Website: lowes
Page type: customer-info-address
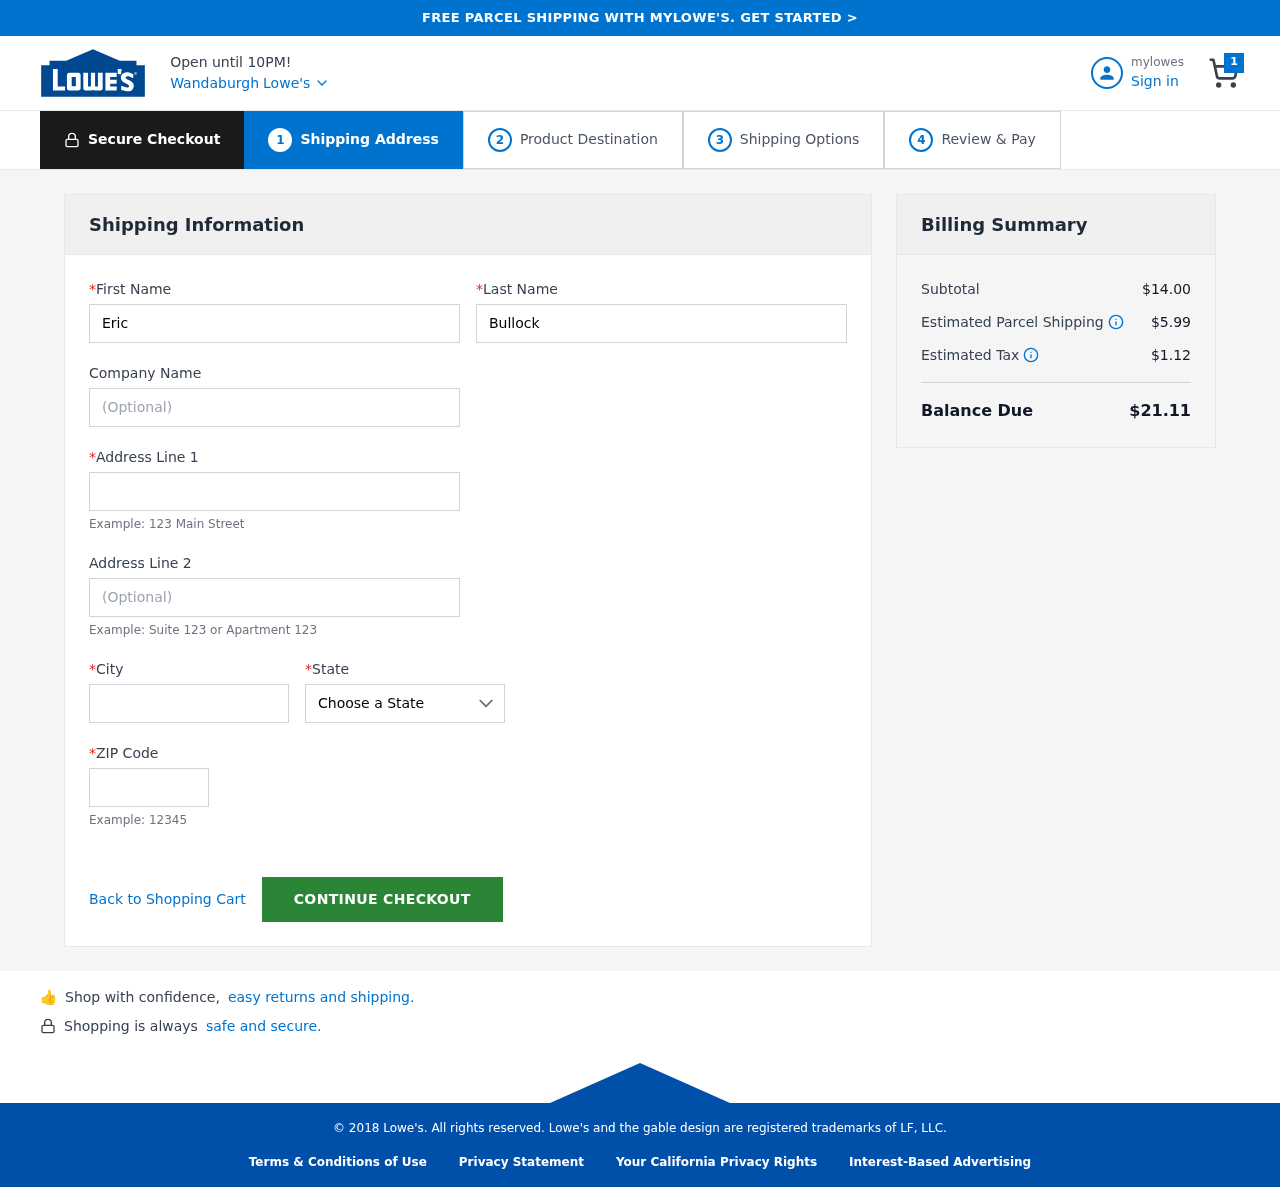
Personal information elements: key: PII_CITY
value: Wandaburgh
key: PII_FIRSTNAME
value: Eric
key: PII_LASTNAME
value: Bullock
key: PII_POSTCODE
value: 89450
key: PII_STATE
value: Massachusetts
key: PII_STREET
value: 4852 Elizabeth Station
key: PII_STREET2
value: Suite 971
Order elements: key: ORDER_NUM_ITEMS
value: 1
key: ORDER_SUBTOTAL
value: $14.00
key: ORDER_SHIPPING_COST
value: $5.99
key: ORDER_TAX
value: $1.12
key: ORDER_TOTAL
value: $21.11